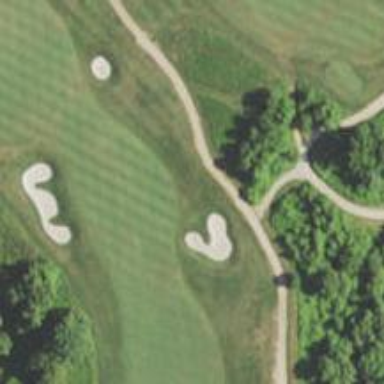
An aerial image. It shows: Golf hole.